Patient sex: M
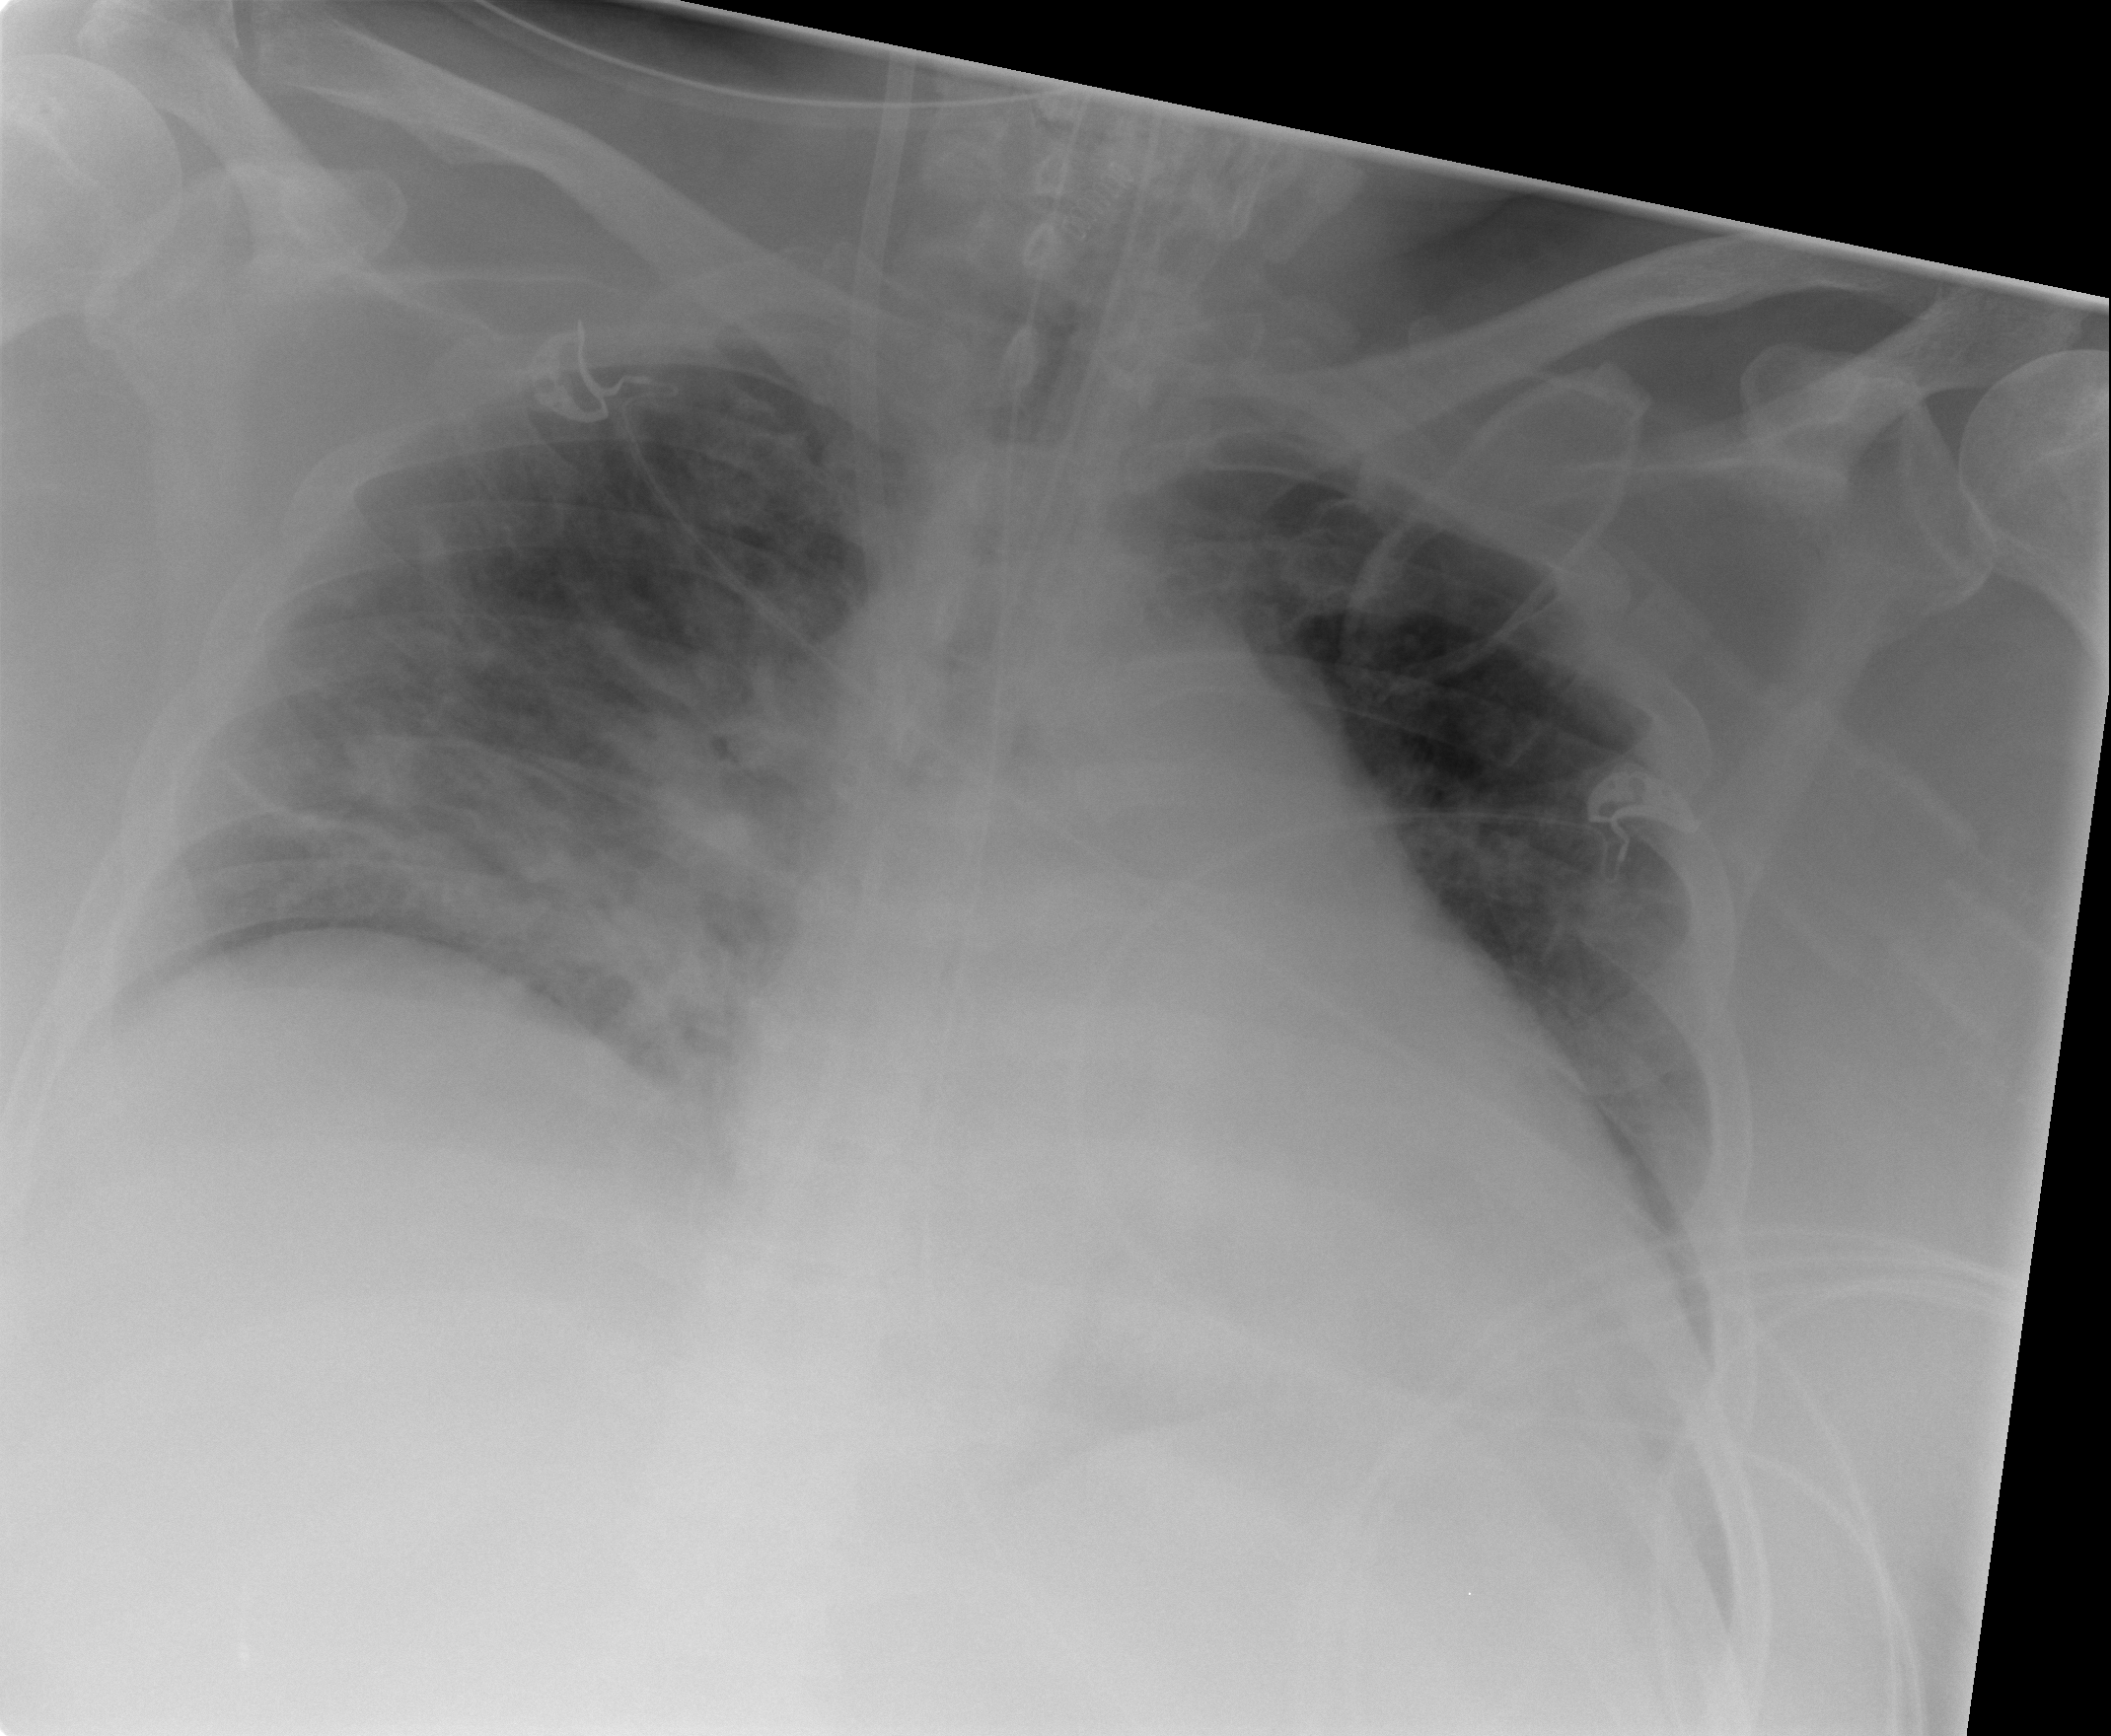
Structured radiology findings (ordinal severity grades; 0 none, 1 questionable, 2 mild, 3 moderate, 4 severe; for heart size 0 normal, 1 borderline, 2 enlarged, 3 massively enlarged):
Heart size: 2
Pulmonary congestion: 2
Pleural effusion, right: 0
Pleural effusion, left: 2
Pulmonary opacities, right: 3
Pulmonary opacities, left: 2
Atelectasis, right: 2
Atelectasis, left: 2